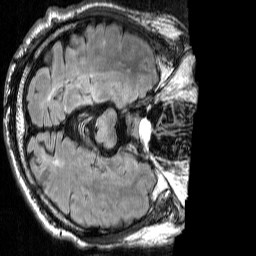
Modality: FLAIR
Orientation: axial
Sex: male
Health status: ill
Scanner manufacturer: siemens
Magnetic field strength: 3 T
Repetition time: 7 s
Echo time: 0.372 s